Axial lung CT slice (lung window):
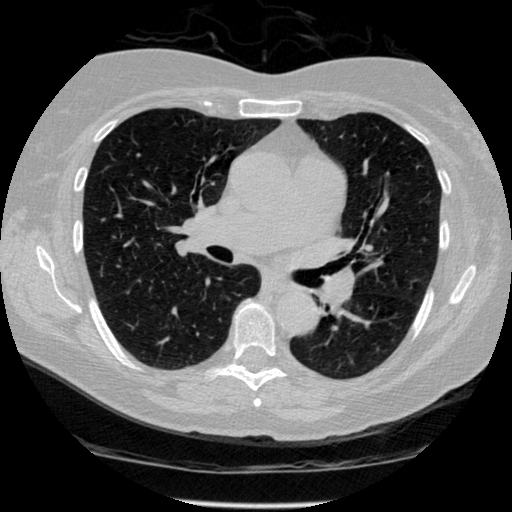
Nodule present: no